Question: This is a digital circuit problem. Given known input values for the circuit, determine the output value.
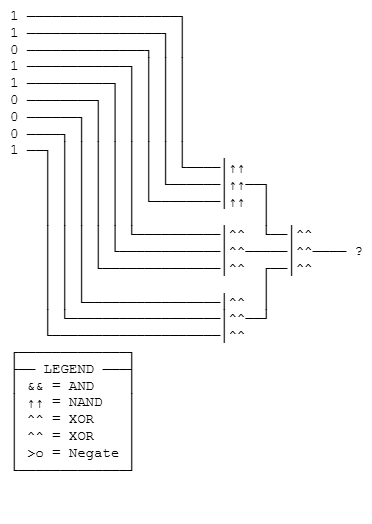
Answer: 0